Question: I need to create a button like this in Java:

You can click on the left part of the button for a normal button action and you can click on the arrow on the right to open a drop down menu.
Is it possible to create something like this in java?
Thanks!
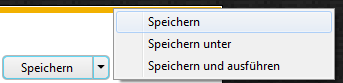
Answer: In this tutorial the writer shows how to create a button and have a drop down appear next to it when it is clicked. This looks a lot like what you try to achieve. Hope this helps.
<URL>
The split button might provide a simpler solution if the Gnu Lesser GPL is ok for you
<URL>